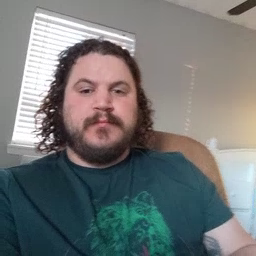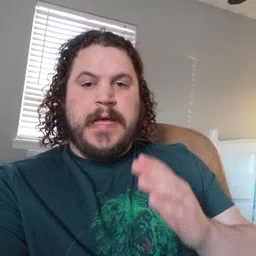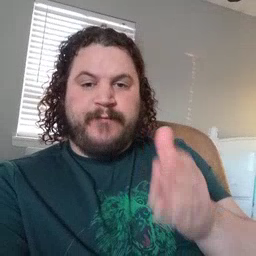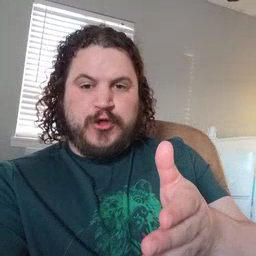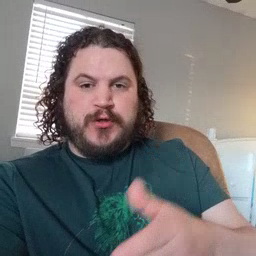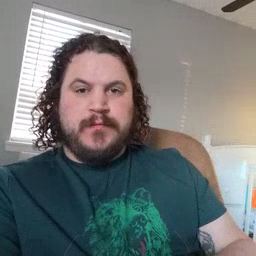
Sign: after